Interaction volume radius: 10 \u00c5
Interaction volume height: 40 \u00c5
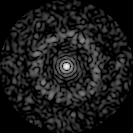
Disorder parameter: 0.8231